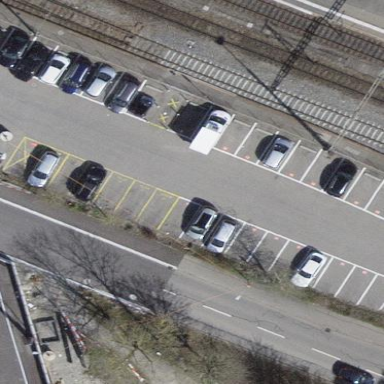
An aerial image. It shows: Parking area with asphalt surface. This is surface parking with park-and-ride facility.